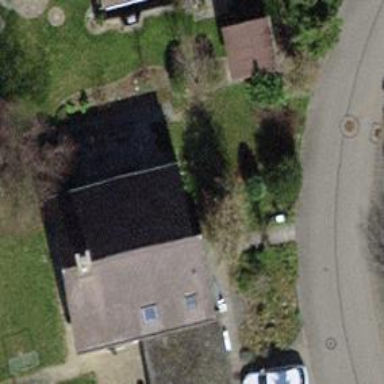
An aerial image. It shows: Building with tiled roof.